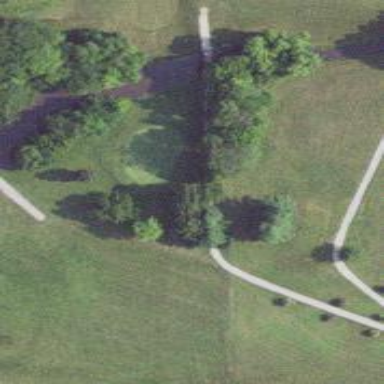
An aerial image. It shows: Path used for both walking and golf.